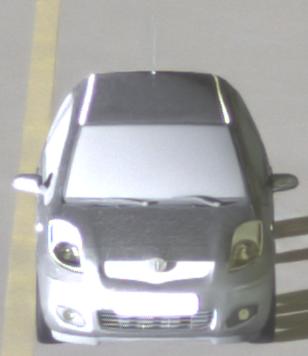
Make: Toyota
Model: Yaris 1.0
Detailed model: Yaris (XP13)
Model produced from: 2011/10
Model produced until: 2014/08
Doors: 3
Color: gray
Road condition: wet road
Daytime: night
Contrast: high contrast